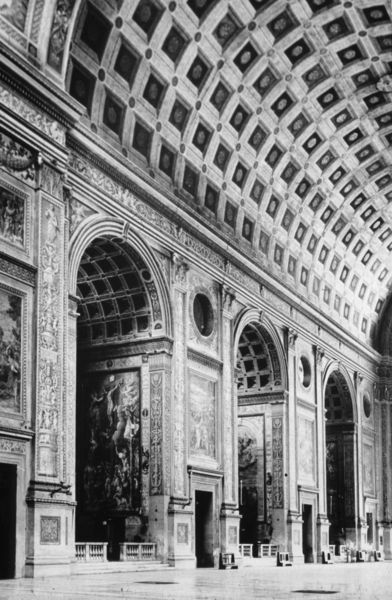
Titel: Sant' Andrea (Langhauswand)
Künstler: Leone Battista Alberti
Standort: Mantova
Institution: Sant' Andrea
Schlagwörter: dunkel, gemälde, weiß, hell, licht, raum, schwarz, tür, schloss, ornament, schachbrett, wand, architektur, barock, innenraum, felder, gitter, kirche, decke, innen, kreis, bilder, bogen, italien, bank, pilaster, saal, rundbogen, detail, ornamente, geländer, innenansicht, halle, foto, fotografie, bögen, gewölbe, palast, dom, schwarzweiss, altar, bänke, inneres, kathedrale, langhaus, quadrate, wandbilder, gesims, mittelschiff, okuli, seitenschiff, rundbögen, fresken, kapelle, kassetten, kassettendecke, heilige, museum, absperrung, sitzgelegenheit, tonne, kasette, nischen, rondell, kasettendecke, tonnengewölbe, torbögen, lisene, kapellen, seitenkapellen, decken, einheitlich, simms, altäre, deckenfresko, gemäld, runddecke, kassettierte decke, kassetiert, scharz-weiß, intieur